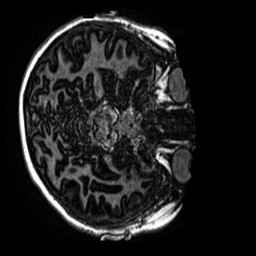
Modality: MP2RAGE
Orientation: axial
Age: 11
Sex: female
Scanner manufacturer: siemens
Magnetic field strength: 3 T
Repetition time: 4 s
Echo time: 0.00299 s